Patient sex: M
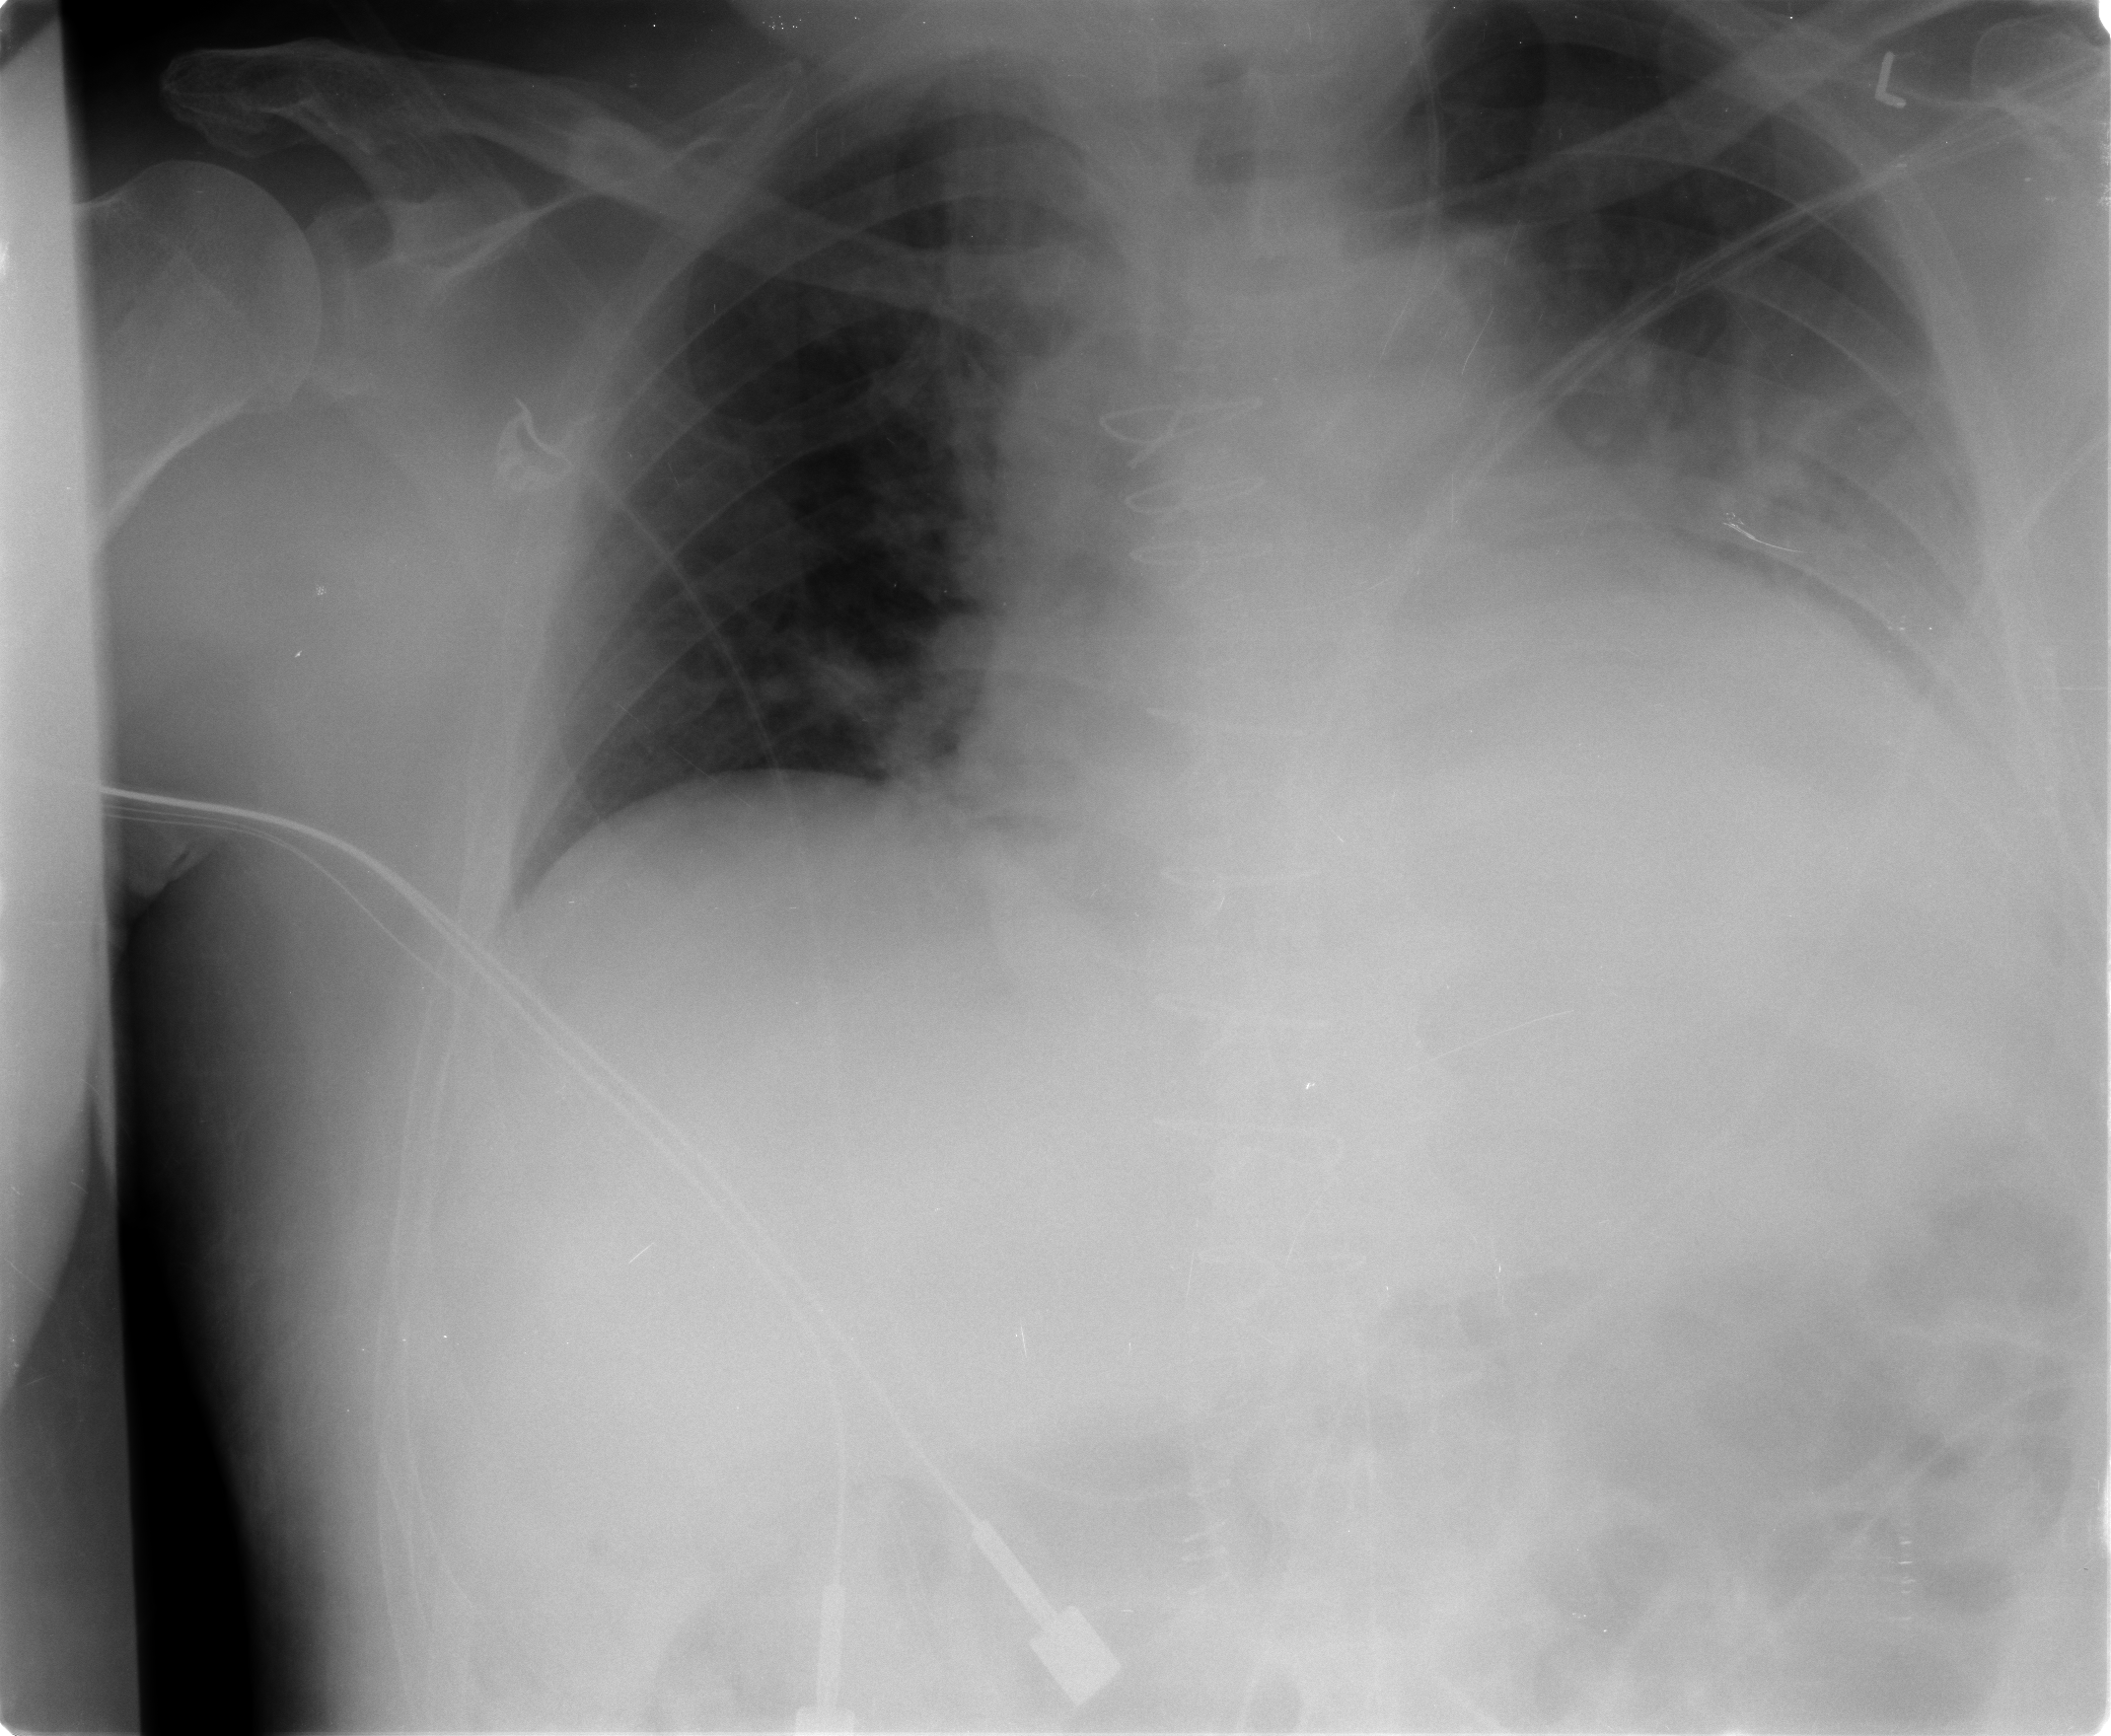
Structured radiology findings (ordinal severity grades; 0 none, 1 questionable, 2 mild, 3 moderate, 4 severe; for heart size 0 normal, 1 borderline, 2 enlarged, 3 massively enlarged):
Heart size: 2
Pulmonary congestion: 0
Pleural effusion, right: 0
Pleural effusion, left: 2
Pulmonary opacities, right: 0
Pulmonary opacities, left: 0
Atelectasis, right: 0
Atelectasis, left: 2